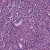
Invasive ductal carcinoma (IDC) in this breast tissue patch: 1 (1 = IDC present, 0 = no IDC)